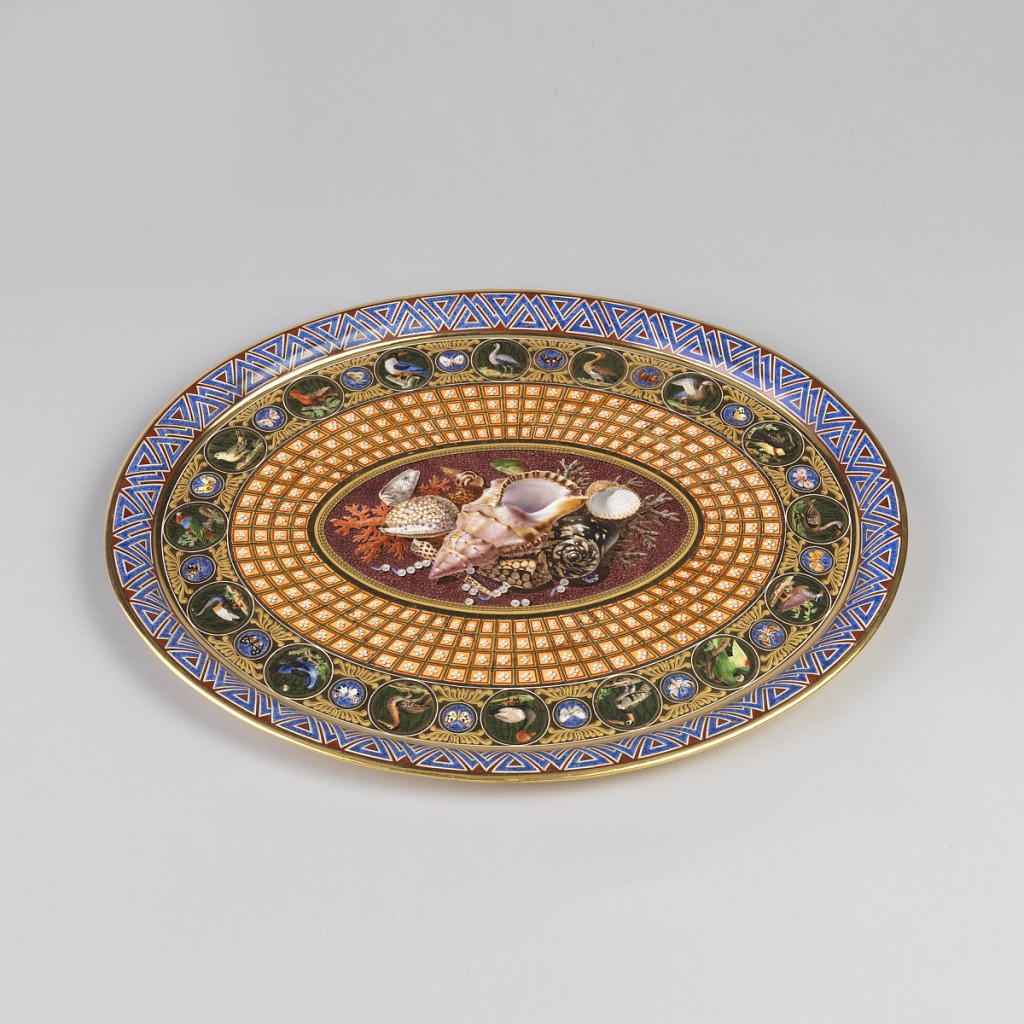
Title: Tray, from a Breakfast Service (Plateau; Déjeuner Mosaïque Florentine)
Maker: Sèvres Porcelain Manufactory, French, established 1756
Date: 1813
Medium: hard paste porcelain, vitreous enamel, gold
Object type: tray
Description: Oval tray with raised and everted rim.  Decorated with outer border of interlaced triangular geometric motifs in lapis blue against brown background, surrounded by thin gold rims; then a border of tooled gilding with 16 roundels painted in polychrome of exotic birds, alternating with the smaller roundels with butterflies.  Around central oval a wide band of trompe-l'oeil coffering.  Center painted with arrangement of seashells, coral, and pearls against a faux marble background.